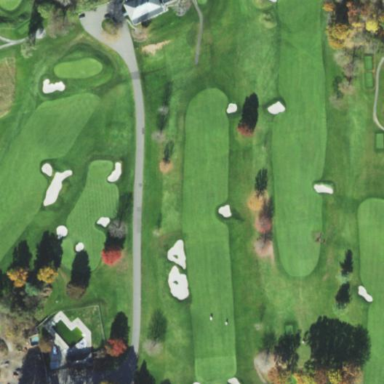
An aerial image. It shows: Golf pitch.